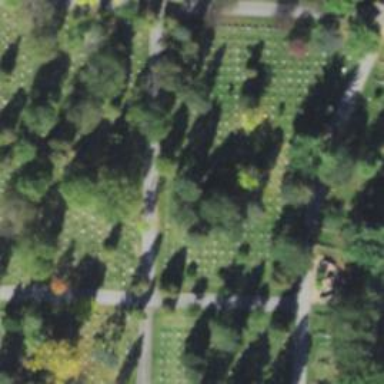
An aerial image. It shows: Historic memorial located in graveyard.